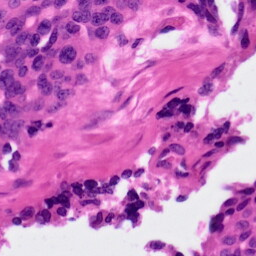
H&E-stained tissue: Ovarian